Modality: CBCT
Slice 11 of 112
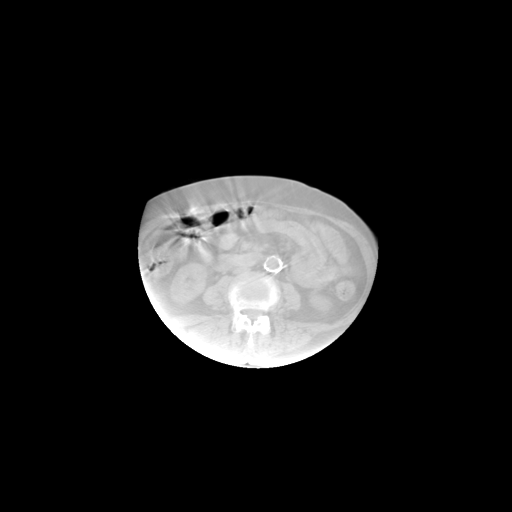